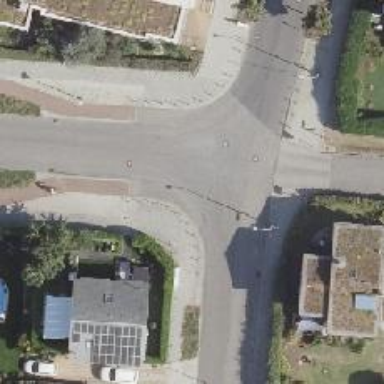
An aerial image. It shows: Unmarked crossing on footway.